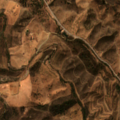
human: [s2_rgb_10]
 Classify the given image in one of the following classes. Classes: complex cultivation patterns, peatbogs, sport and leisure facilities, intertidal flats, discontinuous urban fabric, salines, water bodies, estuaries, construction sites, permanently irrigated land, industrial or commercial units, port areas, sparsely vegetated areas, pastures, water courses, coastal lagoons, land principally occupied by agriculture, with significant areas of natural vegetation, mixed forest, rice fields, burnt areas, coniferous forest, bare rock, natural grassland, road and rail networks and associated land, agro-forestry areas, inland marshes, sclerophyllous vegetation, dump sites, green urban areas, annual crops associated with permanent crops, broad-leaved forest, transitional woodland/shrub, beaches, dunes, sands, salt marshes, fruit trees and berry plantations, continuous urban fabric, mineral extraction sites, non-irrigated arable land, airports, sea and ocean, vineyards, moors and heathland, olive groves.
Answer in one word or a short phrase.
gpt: land principally occupied by agriculture, with significant areas of natural vegetation, transitional woodland/shrub